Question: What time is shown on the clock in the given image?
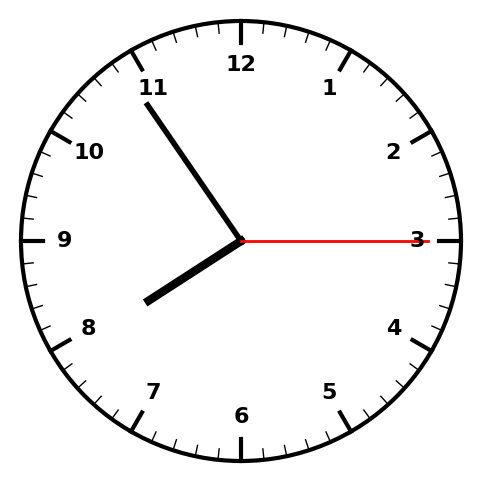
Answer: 07:54:15